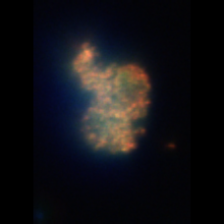
Taxon: Ciliates
Group: Other